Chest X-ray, PA view. Patient: 24 years old, sex M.
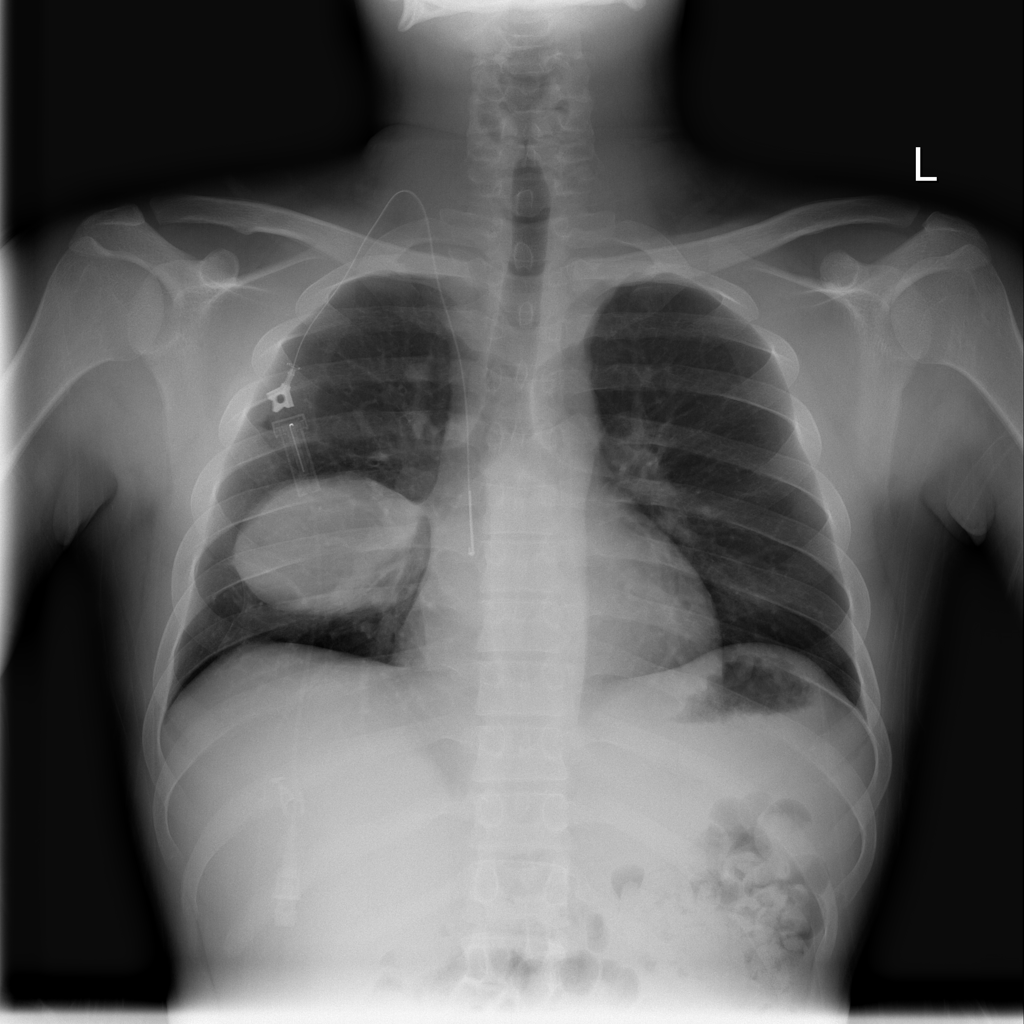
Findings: No Finding